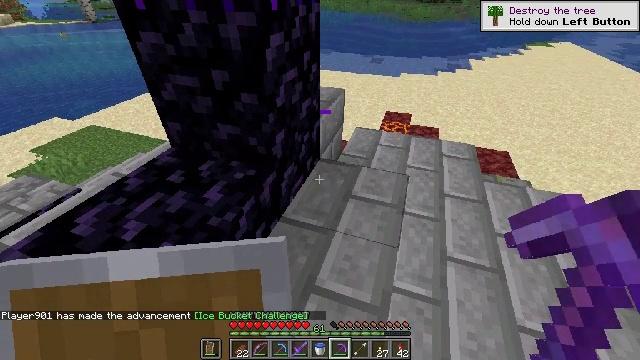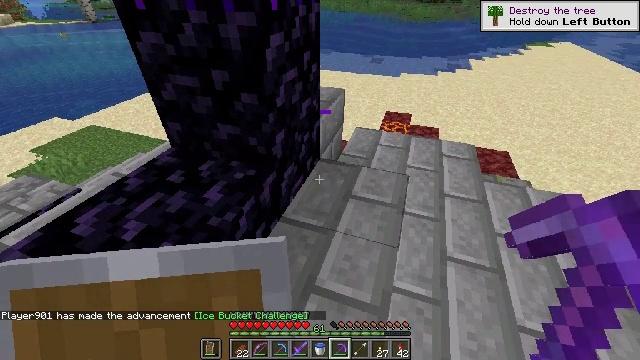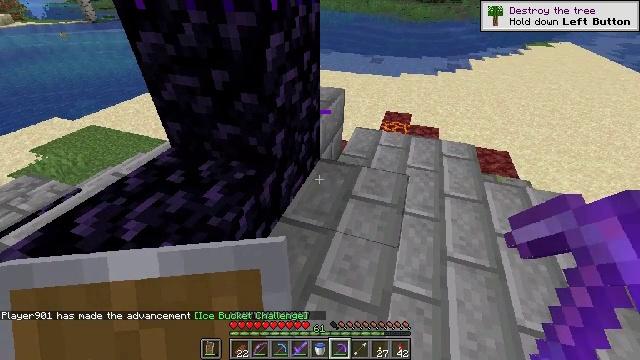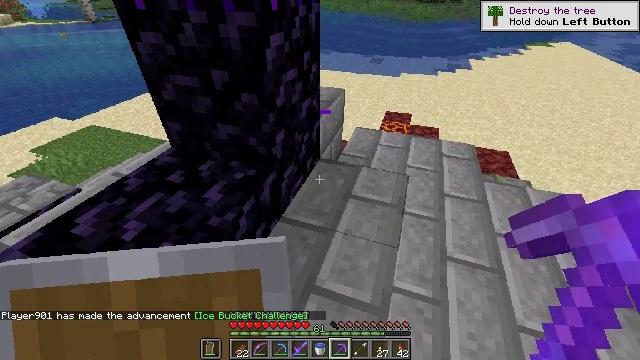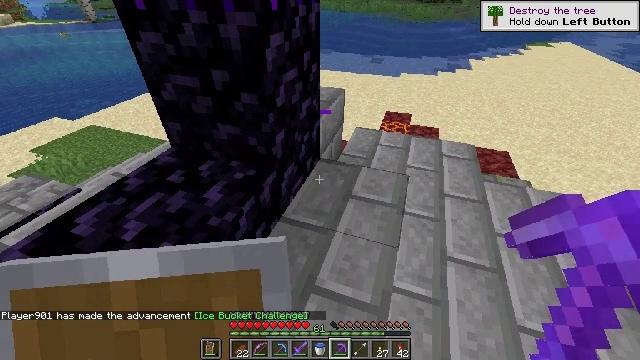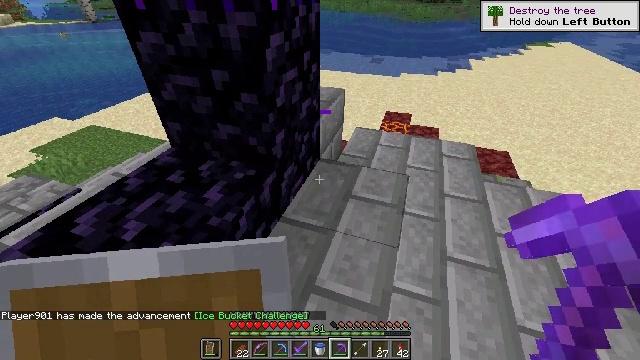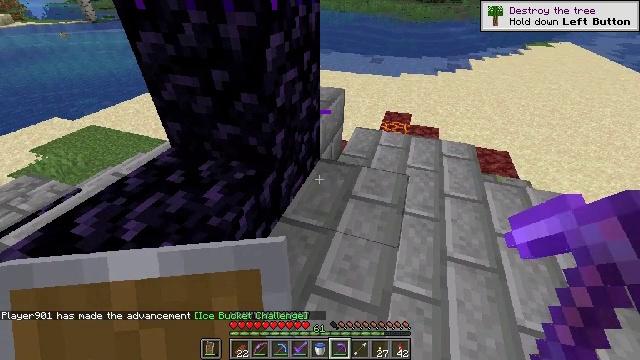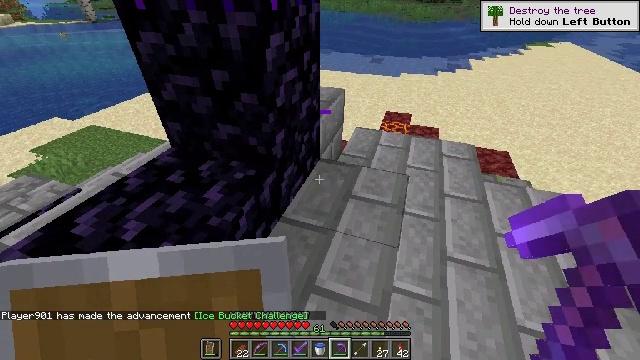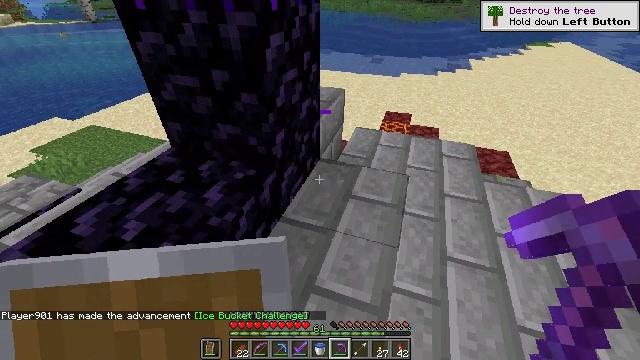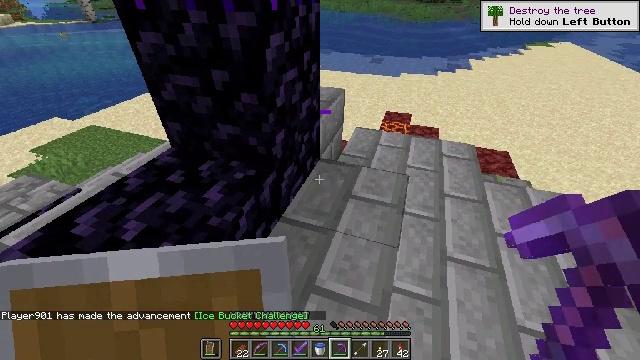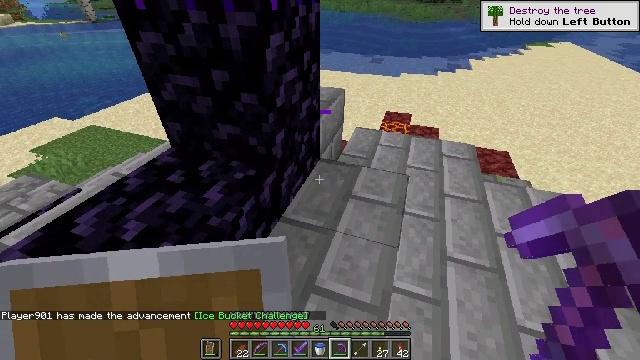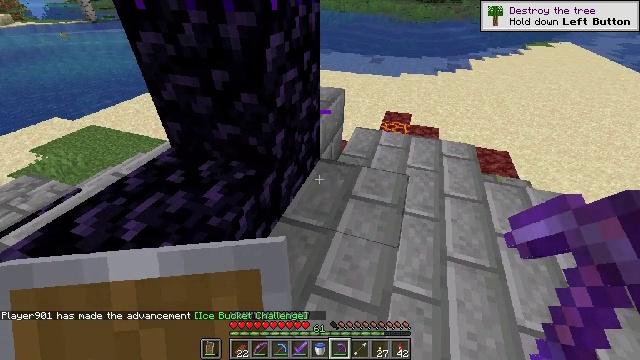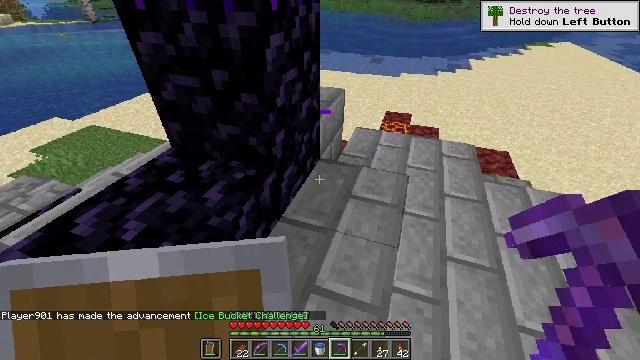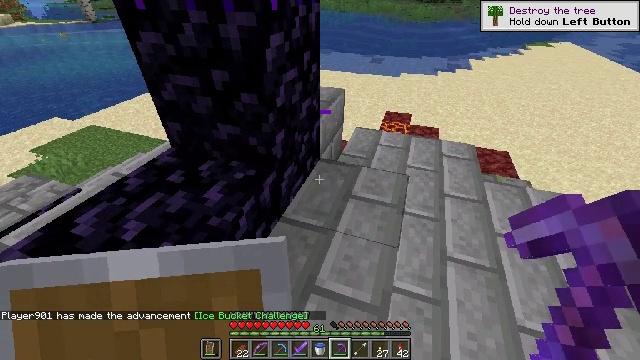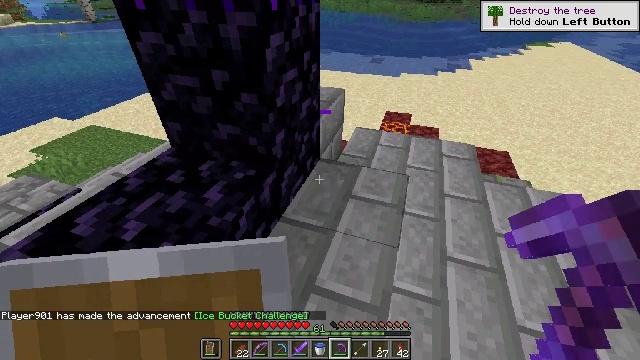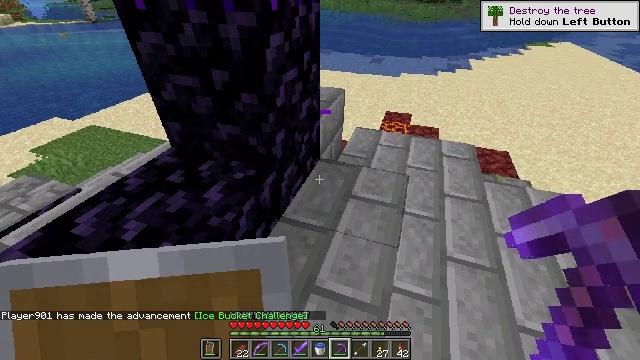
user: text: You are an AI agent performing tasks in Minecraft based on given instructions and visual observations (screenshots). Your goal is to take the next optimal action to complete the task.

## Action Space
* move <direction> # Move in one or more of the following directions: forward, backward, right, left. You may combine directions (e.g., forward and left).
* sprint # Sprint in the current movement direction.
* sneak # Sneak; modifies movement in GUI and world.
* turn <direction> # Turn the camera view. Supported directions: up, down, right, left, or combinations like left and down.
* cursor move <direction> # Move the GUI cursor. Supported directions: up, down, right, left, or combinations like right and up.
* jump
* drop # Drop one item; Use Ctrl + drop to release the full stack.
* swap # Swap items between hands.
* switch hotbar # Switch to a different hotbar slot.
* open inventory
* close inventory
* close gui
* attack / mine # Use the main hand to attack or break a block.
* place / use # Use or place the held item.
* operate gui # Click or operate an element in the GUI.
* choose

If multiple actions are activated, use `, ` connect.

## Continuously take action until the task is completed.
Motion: motion action
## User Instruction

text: Mine the crying obsidian block.
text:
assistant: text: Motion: no_op
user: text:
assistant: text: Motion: no_op
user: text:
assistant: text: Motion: no_op
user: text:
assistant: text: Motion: no_op
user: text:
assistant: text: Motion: no_op
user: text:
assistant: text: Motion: no_op
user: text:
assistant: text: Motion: no_op
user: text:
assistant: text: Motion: no_op
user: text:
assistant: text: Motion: no_op
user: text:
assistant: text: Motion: no_op
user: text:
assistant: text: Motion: no_op
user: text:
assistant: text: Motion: no_op
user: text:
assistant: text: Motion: no_op
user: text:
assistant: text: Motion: no_op
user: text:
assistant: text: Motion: no_op
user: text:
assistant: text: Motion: no_op
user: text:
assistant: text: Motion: no_op
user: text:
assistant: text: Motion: no_op
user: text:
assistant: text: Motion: no_op
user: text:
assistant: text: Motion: no_op
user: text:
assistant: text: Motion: turn left
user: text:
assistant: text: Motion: turn left
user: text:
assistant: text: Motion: turn left and up
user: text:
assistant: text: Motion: turn left and up
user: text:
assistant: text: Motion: turn left and up
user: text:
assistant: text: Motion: turn left and up
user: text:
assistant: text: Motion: turn left and up
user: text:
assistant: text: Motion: no_op
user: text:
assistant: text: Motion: no_op
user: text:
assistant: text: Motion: no_op